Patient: sex F, age 31
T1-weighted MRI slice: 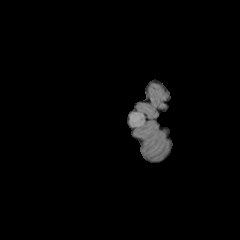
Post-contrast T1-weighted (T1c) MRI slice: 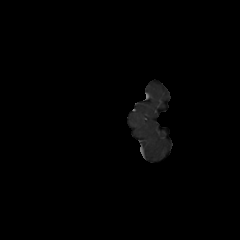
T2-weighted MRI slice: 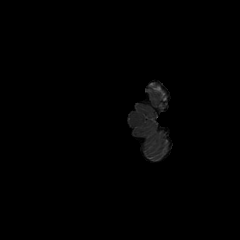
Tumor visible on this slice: no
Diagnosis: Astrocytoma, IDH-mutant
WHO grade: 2